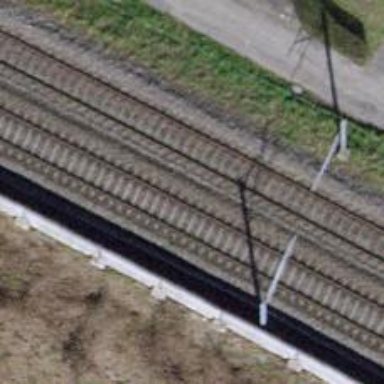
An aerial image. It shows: Single railway track with electrification through contact line.